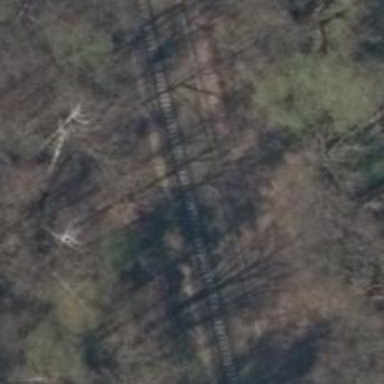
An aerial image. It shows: Railway track.